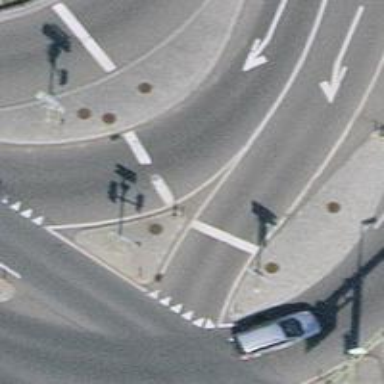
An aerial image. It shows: Road with traffic signals.